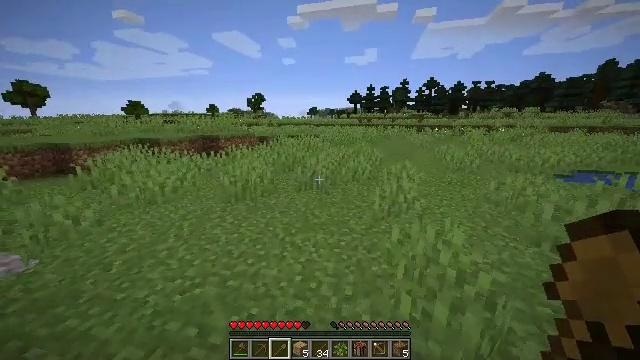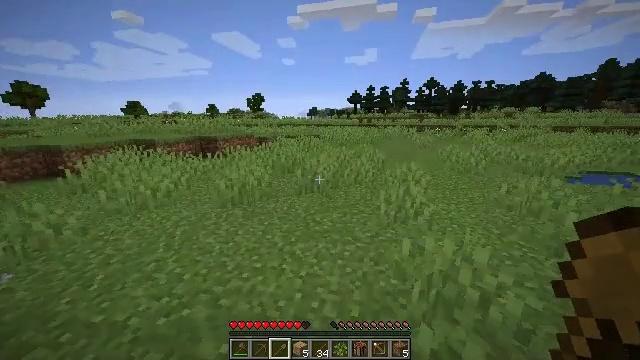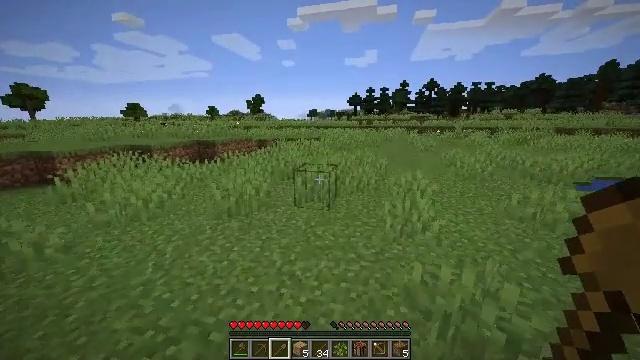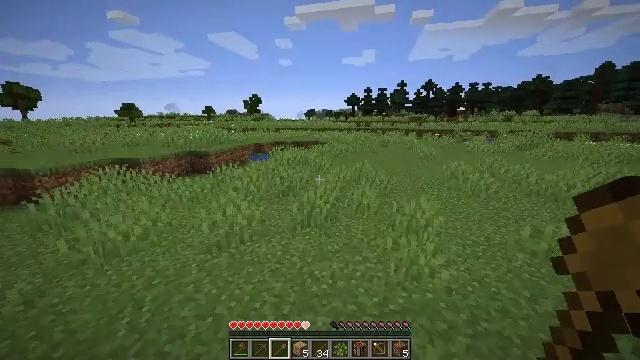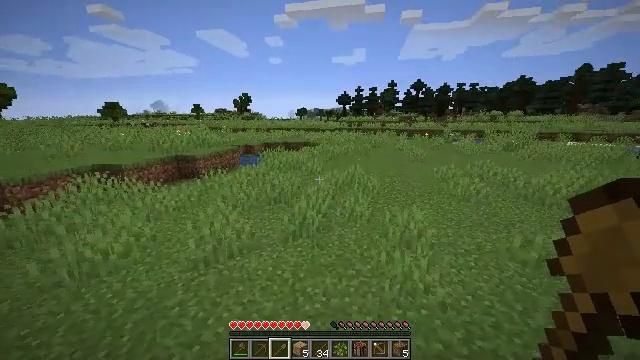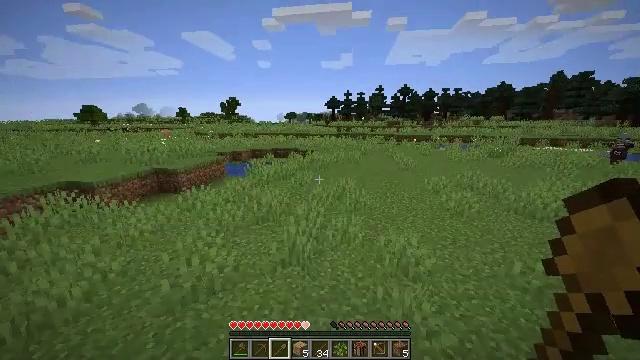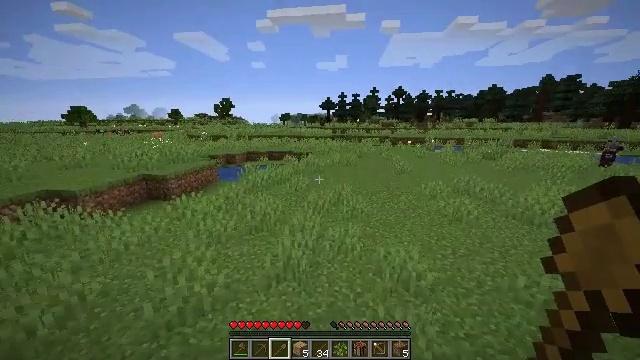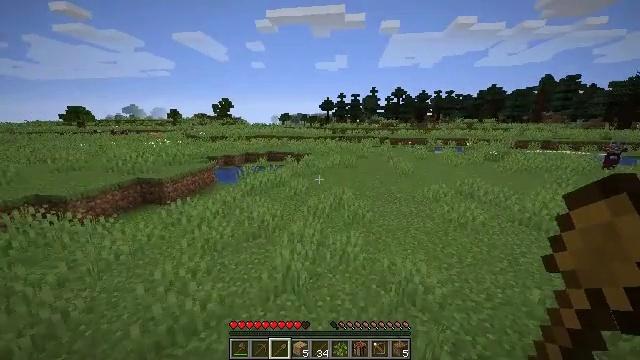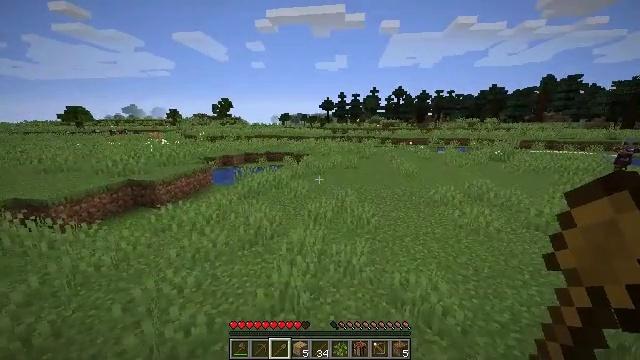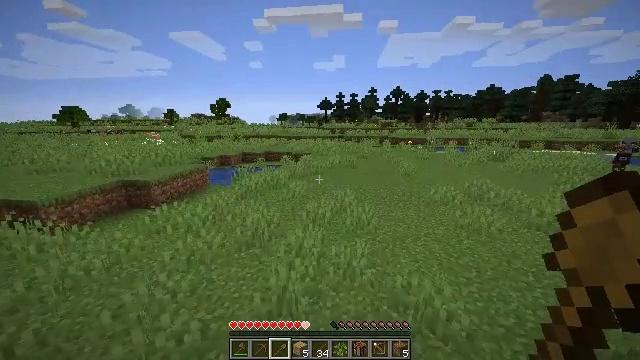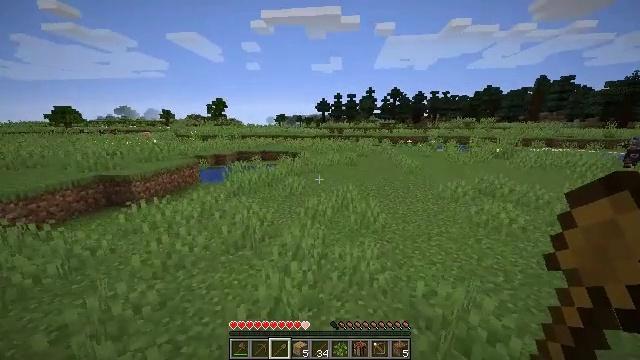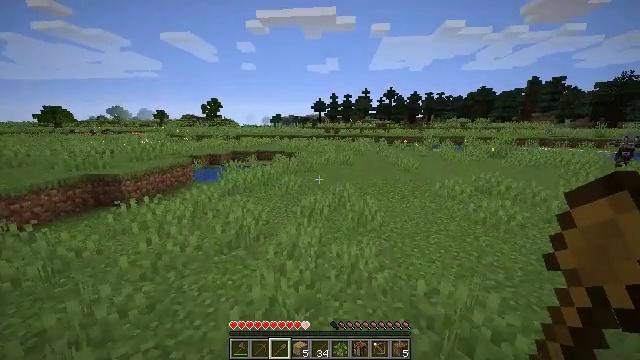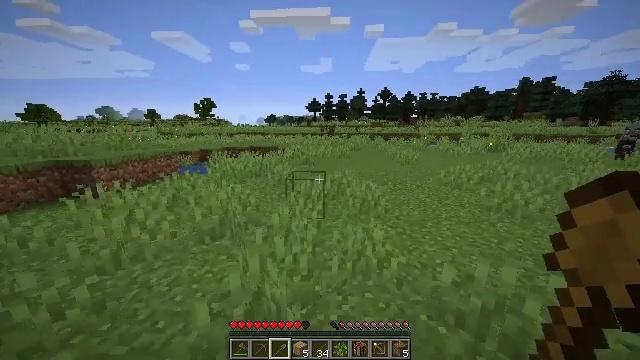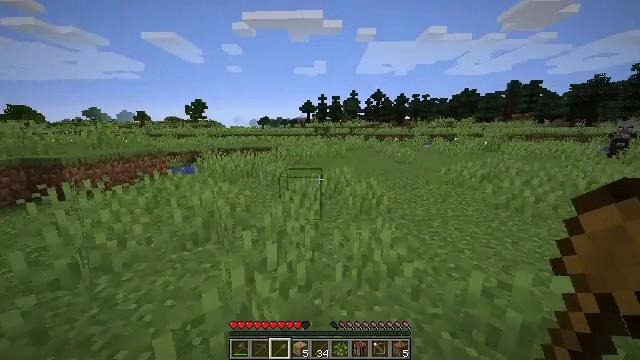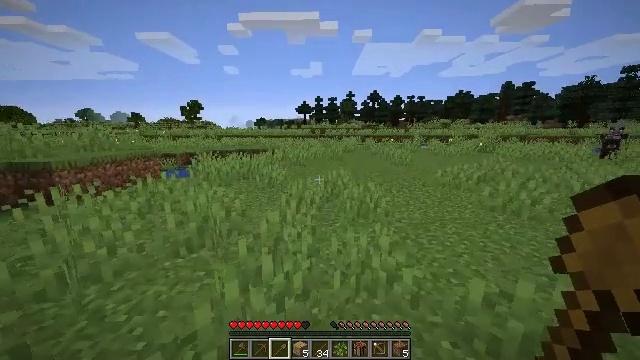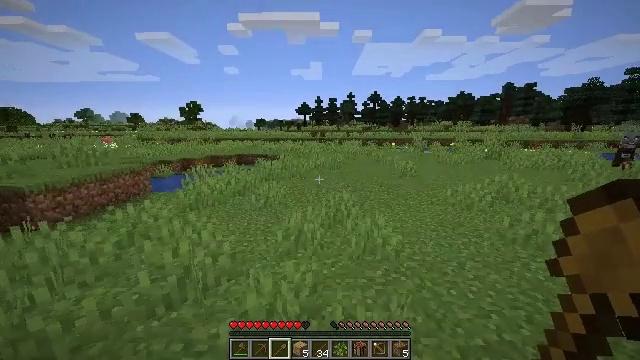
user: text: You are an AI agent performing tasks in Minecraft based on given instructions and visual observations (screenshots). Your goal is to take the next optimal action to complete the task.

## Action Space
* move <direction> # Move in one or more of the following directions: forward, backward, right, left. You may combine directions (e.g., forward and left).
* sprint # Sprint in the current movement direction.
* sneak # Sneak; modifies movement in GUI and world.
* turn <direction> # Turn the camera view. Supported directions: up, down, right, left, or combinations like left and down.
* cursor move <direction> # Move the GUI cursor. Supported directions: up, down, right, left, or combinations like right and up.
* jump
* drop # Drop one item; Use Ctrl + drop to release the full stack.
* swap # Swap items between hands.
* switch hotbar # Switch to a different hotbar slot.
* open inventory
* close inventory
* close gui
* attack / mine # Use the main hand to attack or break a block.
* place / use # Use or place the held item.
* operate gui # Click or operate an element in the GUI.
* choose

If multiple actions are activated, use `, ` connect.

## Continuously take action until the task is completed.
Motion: motion action
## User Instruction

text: Clear the ground by mining grass.
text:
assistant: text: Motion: move forward, jump
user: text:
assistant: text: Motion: move forward, jump
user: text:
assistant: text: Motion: move forward, jump
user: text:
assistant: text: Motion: move forward, turn right, jump
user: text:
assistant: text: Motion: move forward, turn right, jump
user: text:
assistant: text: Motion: move forward, turn right, jump
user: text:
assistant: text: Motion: move forward, jump
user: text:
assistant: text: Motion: move forward, jump
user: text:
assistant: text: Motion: move forward, jump
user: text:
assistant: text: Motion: move forward, jump
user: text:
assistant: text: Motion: move forward, turn right, jump
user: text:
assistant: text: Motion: move forward, turn right, jump
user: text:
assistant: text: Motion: move forward, turn right, jump
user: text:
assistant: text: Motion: move forward, jump
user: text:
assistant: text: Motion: move forward, jump
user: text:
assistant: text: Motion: move forward, jump
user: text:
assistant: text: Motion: move forward, jump
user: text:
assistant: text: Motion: move forward, jump
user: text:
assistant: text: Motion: move forward, jump
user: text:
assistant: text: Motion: move forward, jump
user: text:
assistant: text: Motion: move forward, jump
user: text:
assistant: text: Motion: move forward, jump
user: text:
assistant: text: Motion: move forward, jump
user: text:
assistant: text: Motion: move forward, jump
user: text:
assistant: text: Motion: move forward, jump
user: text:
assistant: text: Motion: move forward, jump
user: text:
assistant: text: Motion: move forward, jump
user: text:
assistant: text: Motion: move forward, jump
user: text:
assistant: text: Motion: move forward, jump
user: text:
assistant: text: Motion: move forward, jump